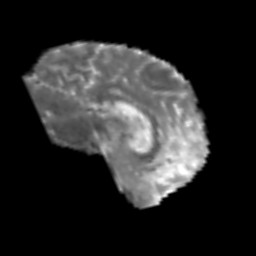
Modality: MD
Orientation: sagittal
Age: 58
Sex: male
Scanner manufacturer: siemens
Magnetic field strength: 3 T
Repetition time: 6.1 s
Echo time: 0.101 s